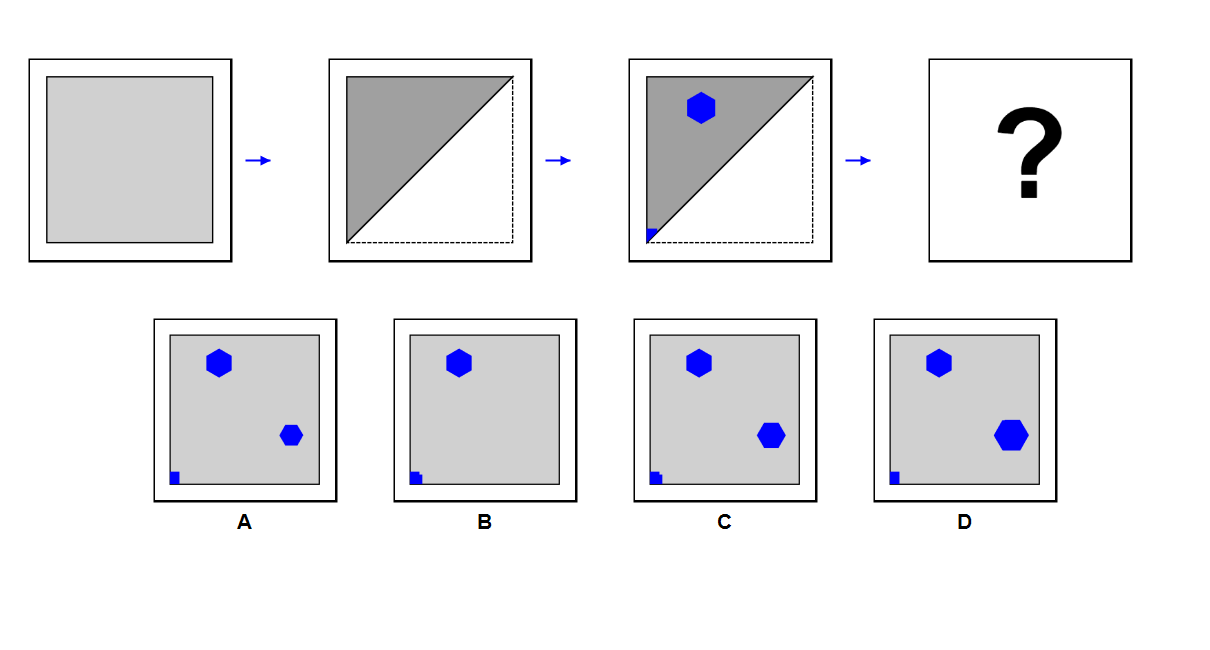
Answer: C